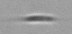
Label: Cylindrotheca_morphotype1